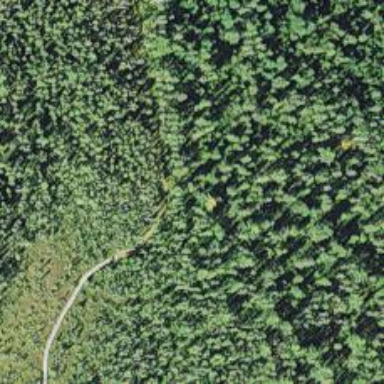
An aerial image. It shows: Backcountry path with no specific grooming.